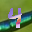
Label: 4